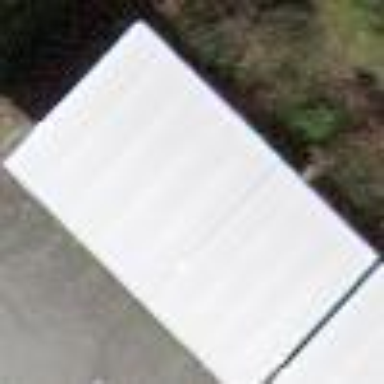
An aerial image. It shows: Carports in parking area.